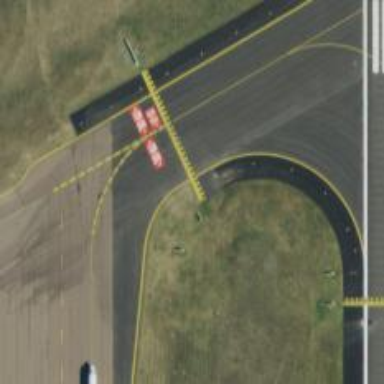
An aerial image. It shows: Image of taxiway at airport.